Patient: sex M, age 60
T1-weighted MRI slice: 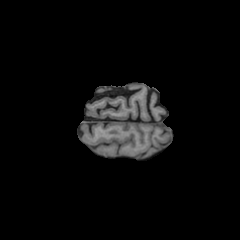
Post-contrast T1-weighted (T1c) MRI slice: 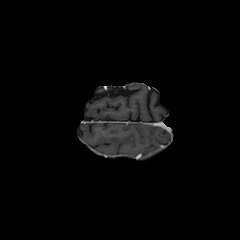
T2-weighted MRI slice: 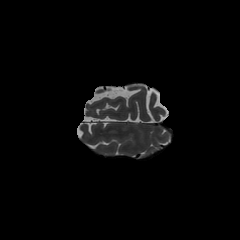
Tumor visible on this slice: no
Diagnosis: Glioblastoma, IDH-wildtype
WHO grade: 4